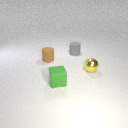
small green rubber cube to the left of small gray rubber cylinder